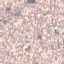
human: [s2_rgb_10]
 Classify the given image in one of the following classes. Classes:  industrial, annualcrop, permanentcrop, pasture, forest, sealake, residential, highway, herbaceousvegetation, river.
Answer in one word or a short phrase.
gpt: Residential